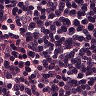
Metastatic tissue present: no